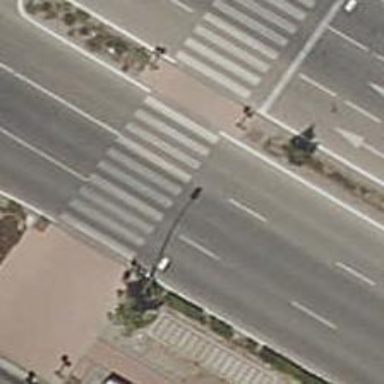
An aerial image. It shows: Zebra crossing with traffic signals. The crossing is marked by traffic lights.